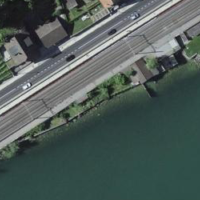
EUNIS habitat code: 14
Species observed at this site:
Cymbalaria muralis